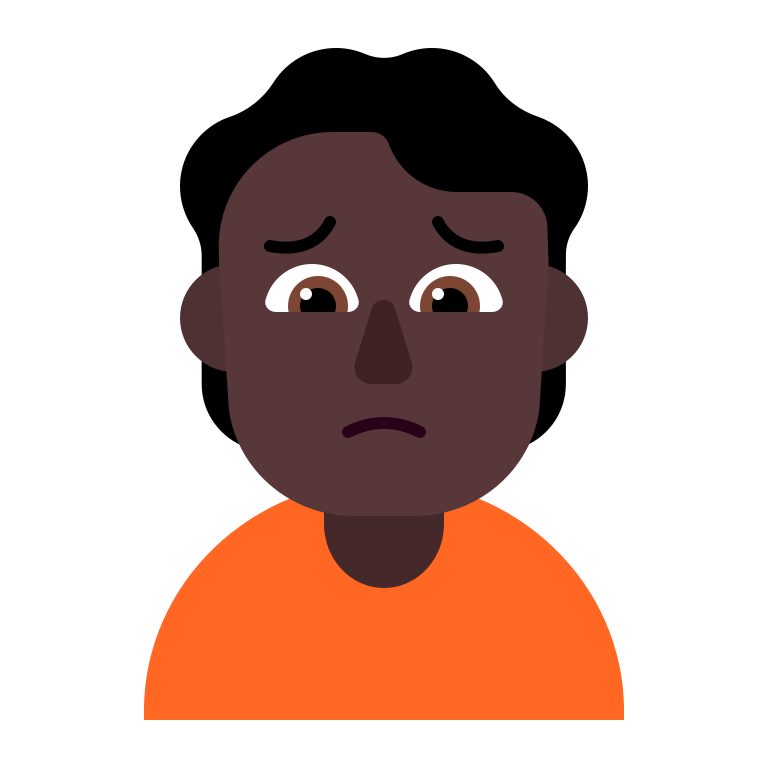
person frowning flat dark